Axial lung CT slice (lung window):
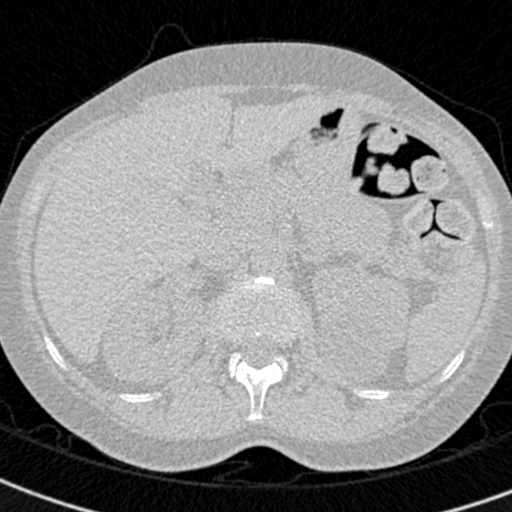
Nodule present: no